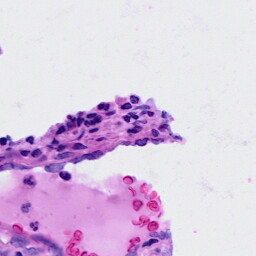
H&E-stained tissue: Cervix